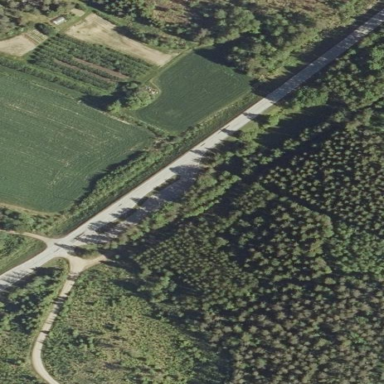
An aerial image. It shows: Asphalt road leading to rest area.